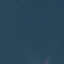
Land use / land cover class: SeaLake